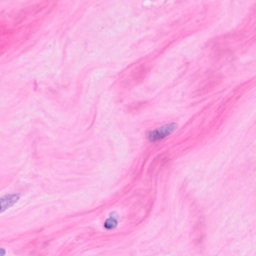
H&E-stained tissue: Breast